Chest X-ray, PA view. Patient: 70 years old, sex F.
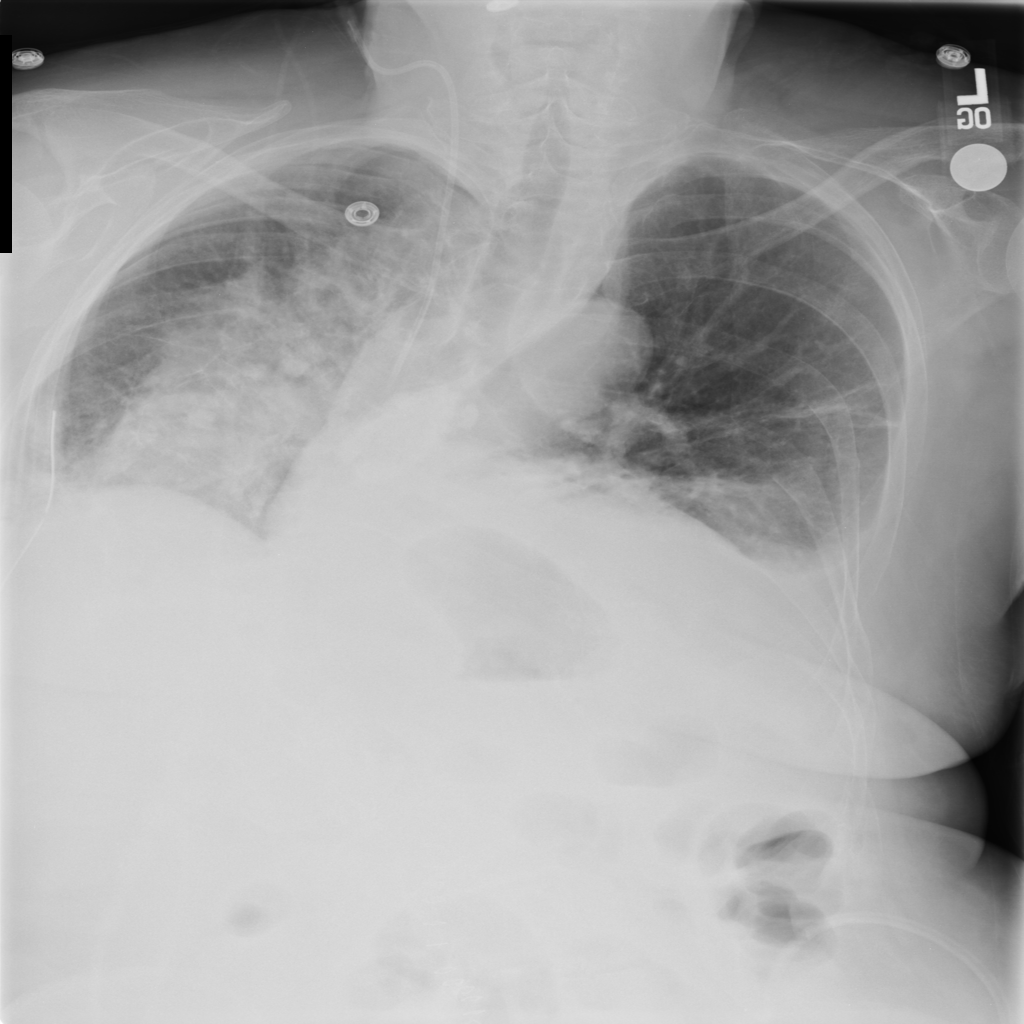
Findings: Effusion